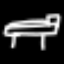
Label: bed